Question: Is there a javascript plugin which replicates the same functionality as google calendar repeat options visually?

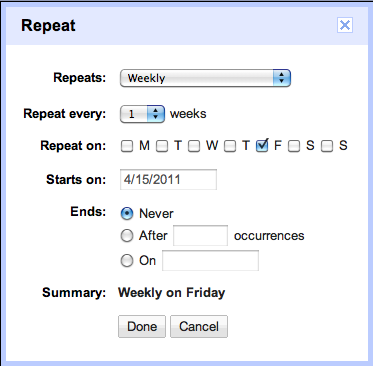
Answer: Not exactly what you are looking for (the UI is a bit different), but there is a extension of the full calendar plugin that supports recurring events. See the demo here : <URL>
Note that the code is Ruby on Rails.
I think you might have a hard time finding a purely javascript plugin for that feature, mainly because although it isn't essential, it kind of requires some sort of database / backend code to deal with the occurences. Pure javascript solutions for a problem like recurring events will most likely be a bit hacky.
The <URL> is a great javascript control, which is easily extensible. If you have something like it running, then adding the recurring event screen really shouldn't be that big of a deal. Most calendar controls out there will already pop a window when you create an event. The markup / js for the screenshot in your question really won't be hard to write. The backend code is where you'll end up doing most of your work I think, and jQuery plugins won't help you with that.